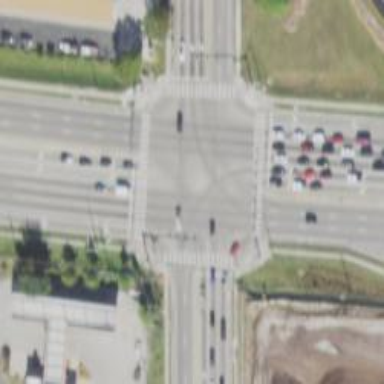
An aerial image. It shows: Marked crossing on footway.